Chest X-ray. View position: PA
Patient age: 20
Patient sex: M
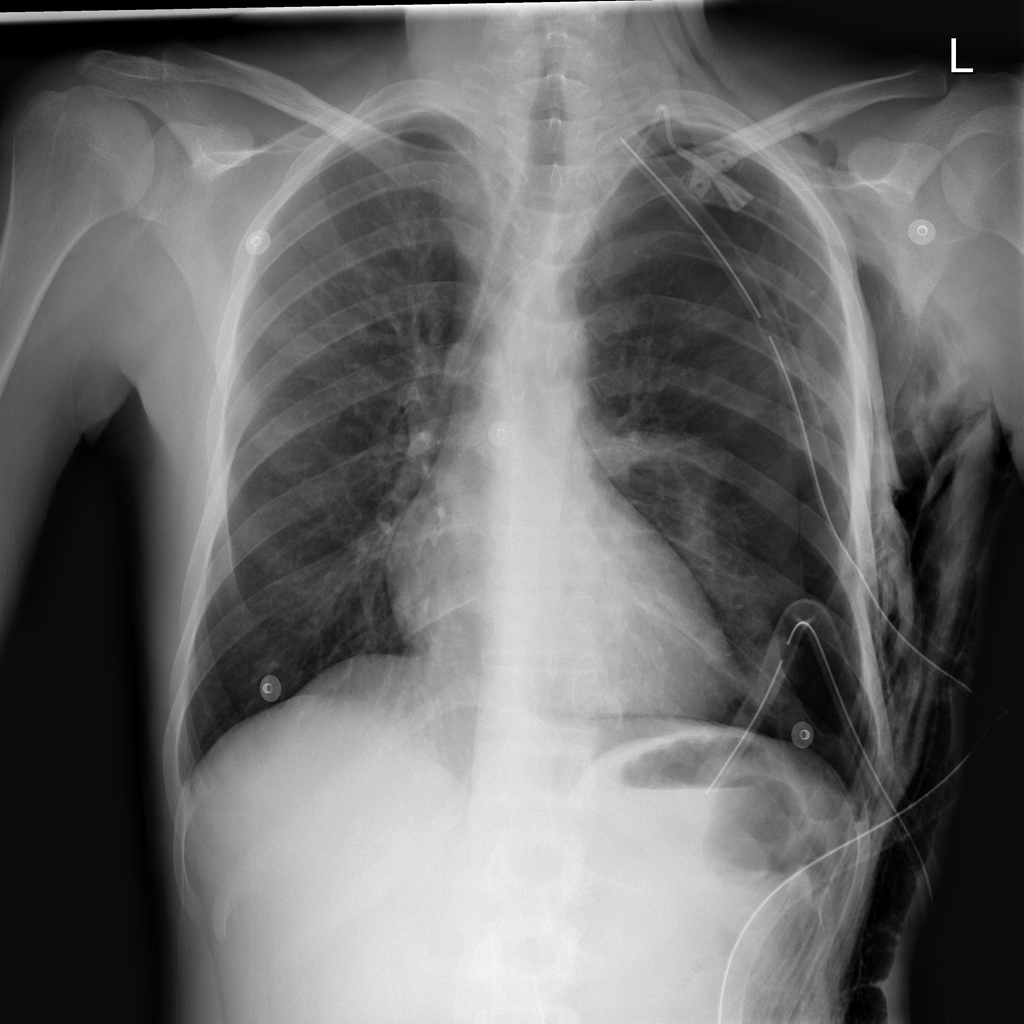
Finding: Pneumothorax